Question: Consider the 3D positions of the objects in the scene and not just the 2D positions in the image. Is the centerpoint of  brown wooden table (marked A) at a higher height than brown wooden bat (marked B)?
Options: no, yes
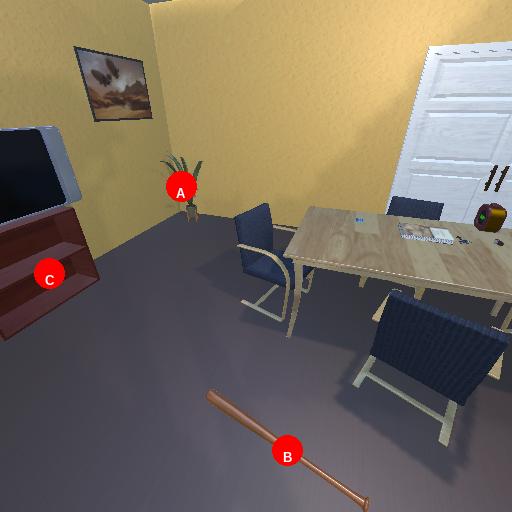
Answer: no